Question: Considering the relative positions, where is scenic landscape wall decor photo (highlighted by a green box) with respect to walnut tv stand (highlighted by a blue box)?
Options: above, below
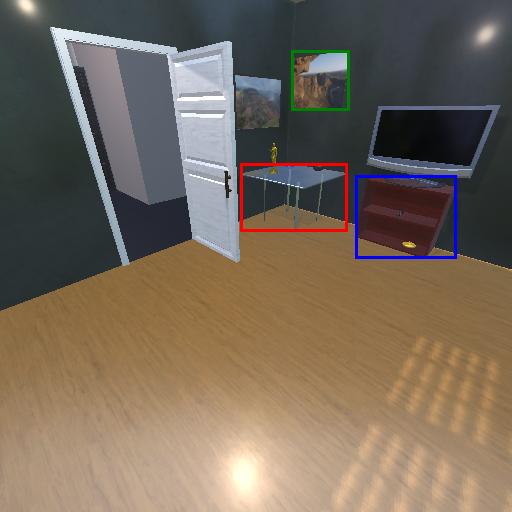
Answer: above